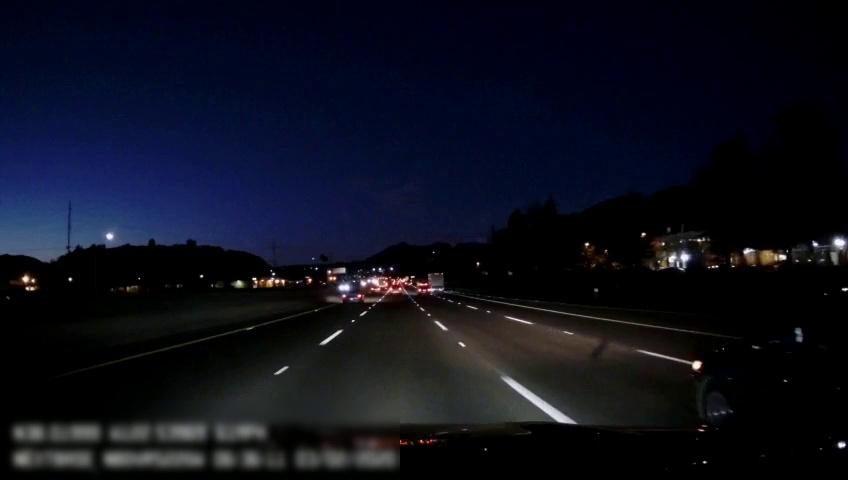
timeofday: Night
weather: Other
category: Drivable Space
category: Vehicles | Car
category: Vehicles | Car
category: Vehicles | Car
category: Vehicles | Car
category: Vehicles | Truck
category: Vehicles | Car
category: Lanes | Alternate Lane
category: Lanes | Current Lane
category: Lanes | Current Lane
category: Lanes | Alternate Lane
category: Lanes | Alternate Lane
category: Lanes | Alternate Lane